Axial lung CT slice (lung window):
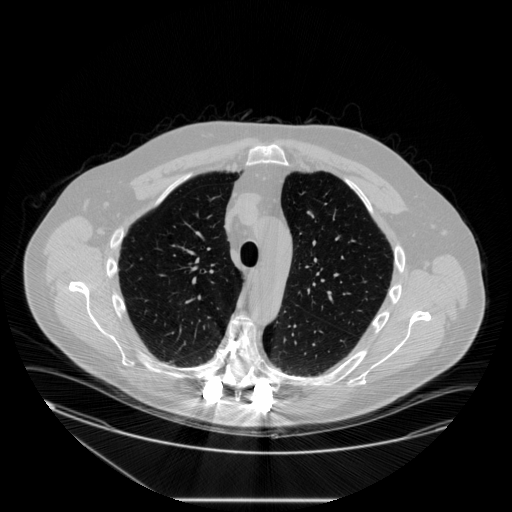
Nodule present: no